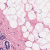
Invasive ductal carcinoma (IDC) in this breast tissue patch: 0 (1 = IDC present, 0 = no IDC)